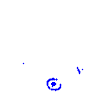
Particle: electron